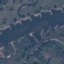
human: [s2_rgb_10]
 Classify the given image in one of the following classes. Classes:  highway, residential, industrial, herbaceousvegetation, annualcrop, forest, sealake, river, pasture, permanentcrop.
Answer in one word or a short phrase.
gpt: River